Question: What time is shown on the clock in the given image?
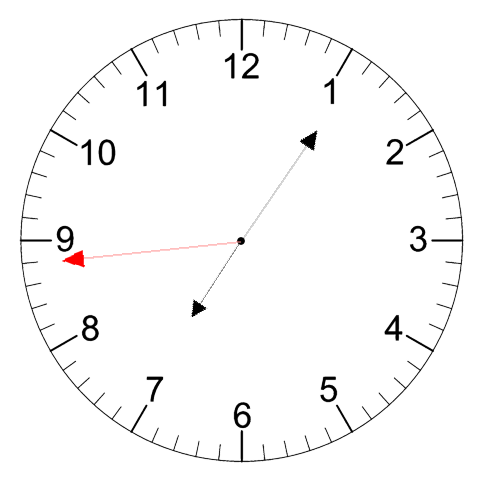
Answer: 07:05:44